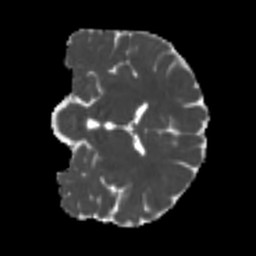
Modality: MD
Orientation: coronal
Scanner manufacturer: siemens
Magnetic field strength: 3 T
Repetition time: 4 s
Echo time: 0.0594 s